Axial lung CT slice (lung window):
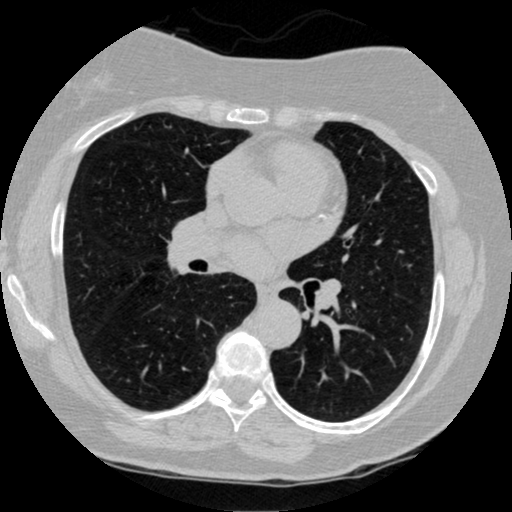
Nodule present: no